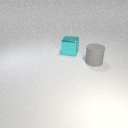
large gray rubber cylinder to the right of large cyan metal cube